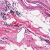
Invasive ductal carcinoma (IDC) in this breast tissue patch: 0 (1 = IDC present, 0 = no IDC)